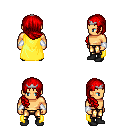
a pixel art fantasy rpg character, male body template, human, tanned skin, yellow cape, gold greaves, red right-swept hairstyle, silver tiara, white cloth bracers, black shoes, four views (front, back, left, right), 2x2 character sprite sheet, small pixel art, hard edges, no anti-aliasing